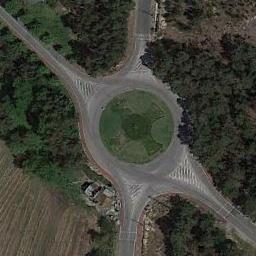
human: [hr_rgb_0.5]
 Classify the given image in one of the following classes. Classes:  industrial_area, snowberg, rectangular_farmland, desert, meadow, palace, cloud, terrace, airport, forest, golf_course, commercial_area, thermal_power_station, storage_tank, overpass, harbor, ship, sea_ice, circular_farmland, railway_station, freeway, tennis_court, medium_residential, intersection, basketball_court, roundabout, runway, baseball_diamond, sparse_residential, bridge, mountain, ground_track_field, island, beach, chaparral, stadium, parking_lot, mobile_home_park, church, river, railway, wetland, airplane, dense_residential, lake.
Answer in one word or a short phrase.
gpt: roundabout